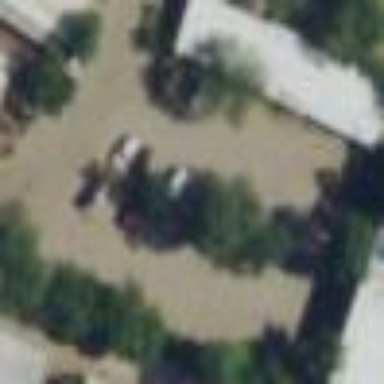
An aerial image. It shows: Parking area.